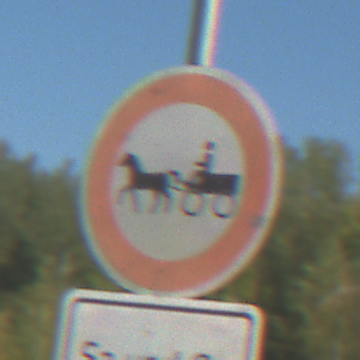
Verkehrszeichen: VerbotGespannfuhrwerke
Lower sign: ZeitangabenMitBeschraenkungAufWochentage8
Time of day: Midday
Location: Outdoor (Nature)
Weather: Clear
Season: Summer
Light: Natural